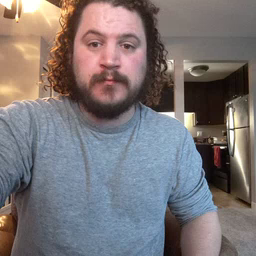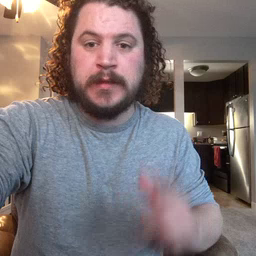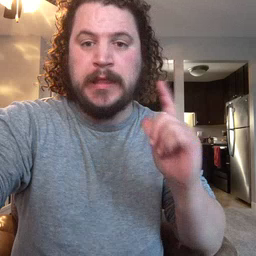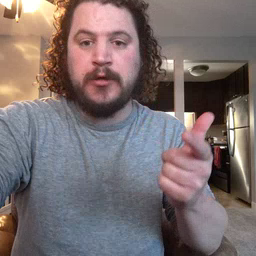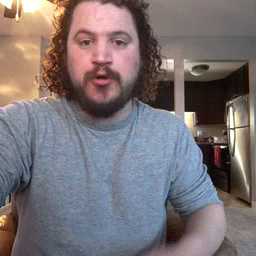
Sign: later